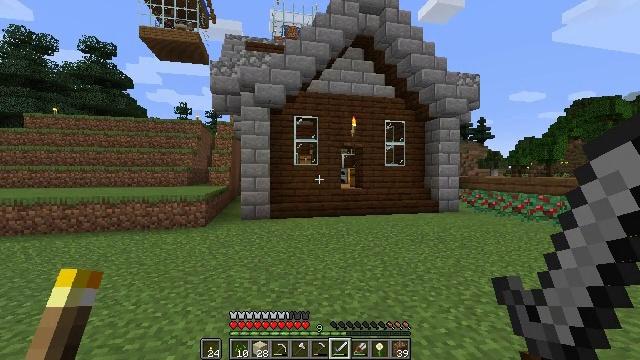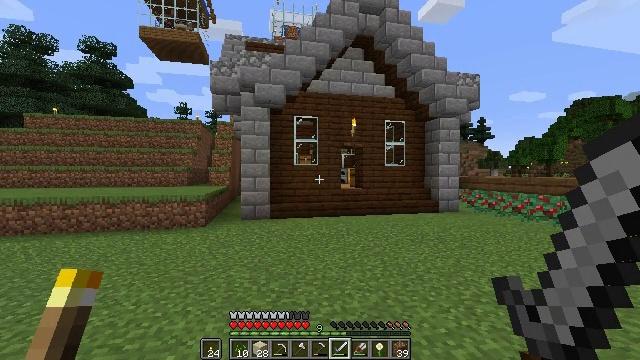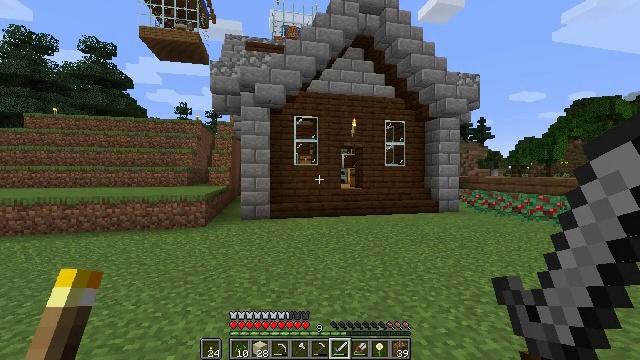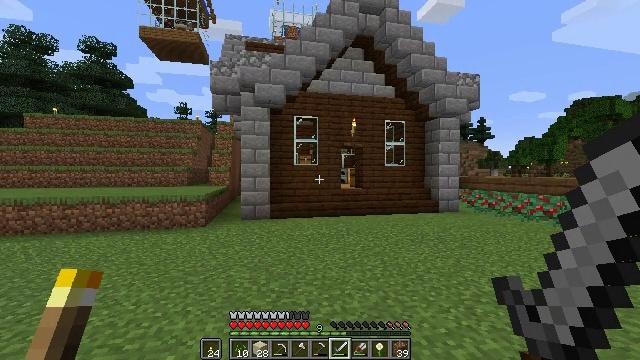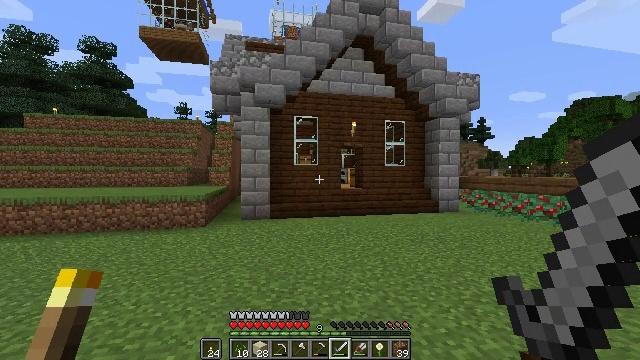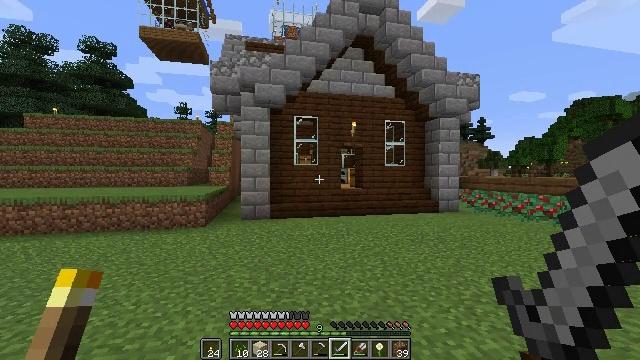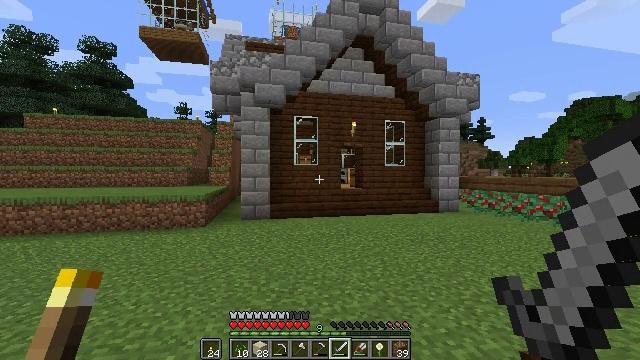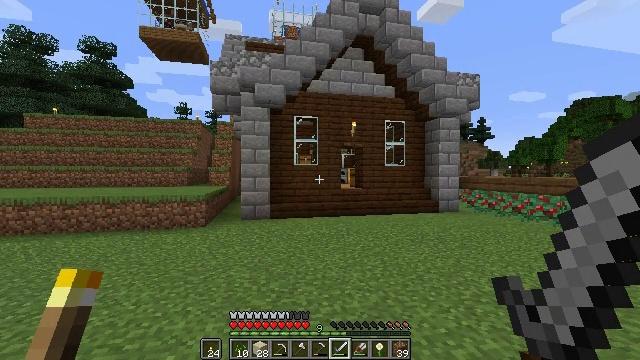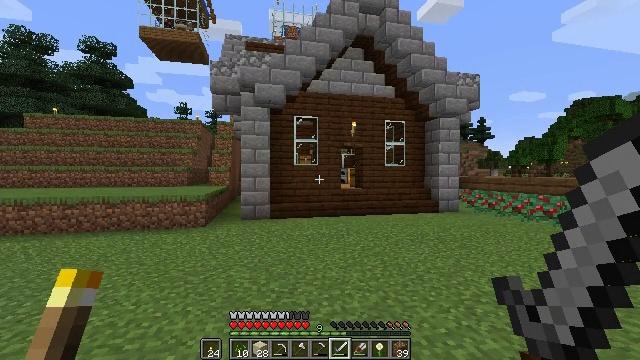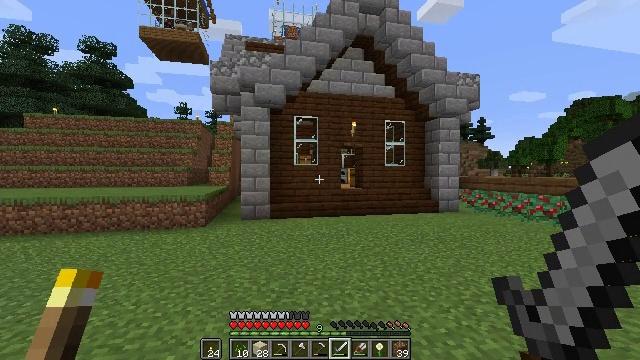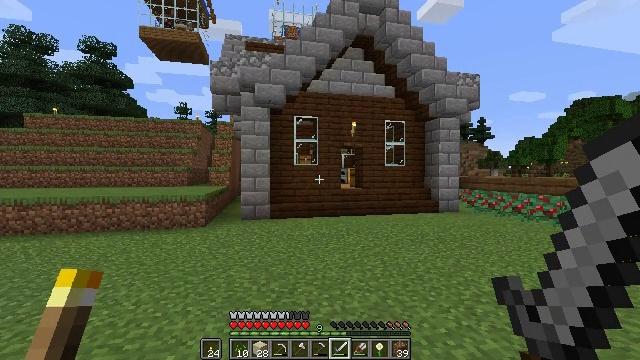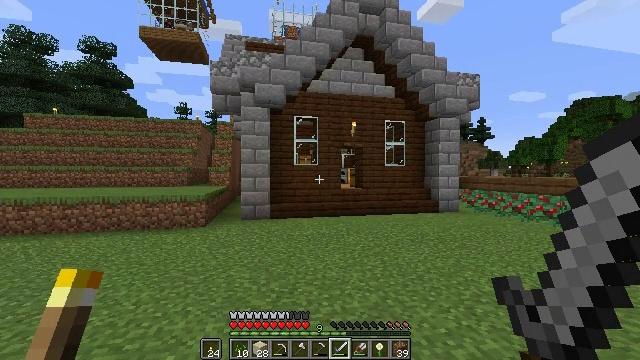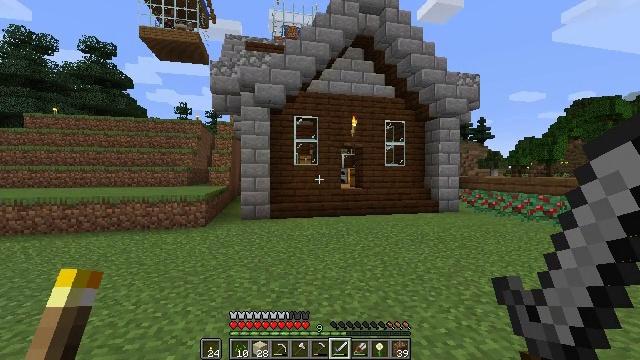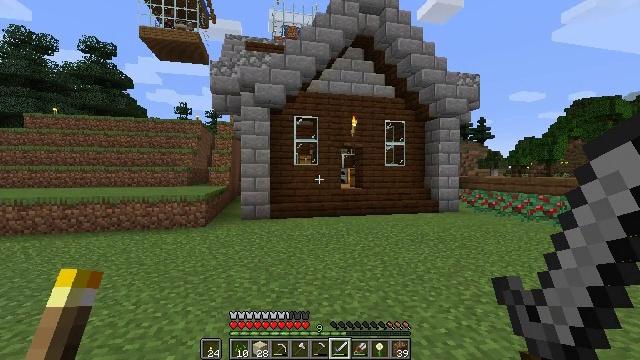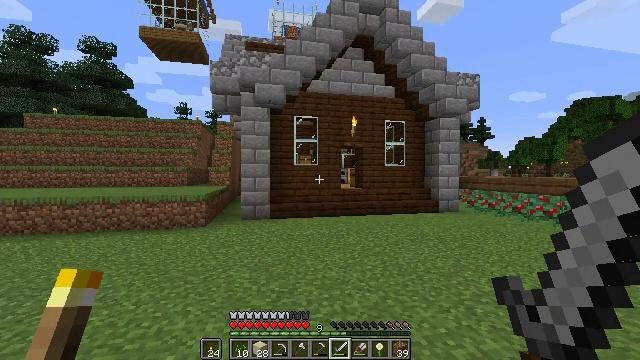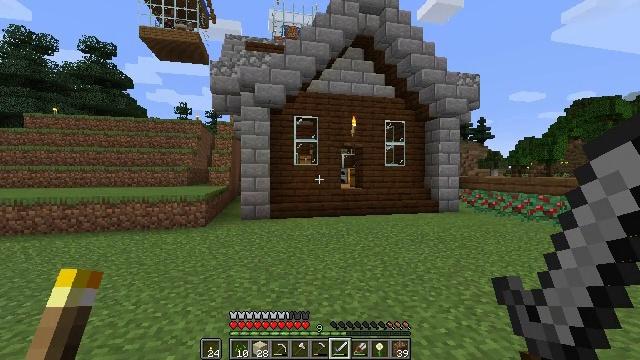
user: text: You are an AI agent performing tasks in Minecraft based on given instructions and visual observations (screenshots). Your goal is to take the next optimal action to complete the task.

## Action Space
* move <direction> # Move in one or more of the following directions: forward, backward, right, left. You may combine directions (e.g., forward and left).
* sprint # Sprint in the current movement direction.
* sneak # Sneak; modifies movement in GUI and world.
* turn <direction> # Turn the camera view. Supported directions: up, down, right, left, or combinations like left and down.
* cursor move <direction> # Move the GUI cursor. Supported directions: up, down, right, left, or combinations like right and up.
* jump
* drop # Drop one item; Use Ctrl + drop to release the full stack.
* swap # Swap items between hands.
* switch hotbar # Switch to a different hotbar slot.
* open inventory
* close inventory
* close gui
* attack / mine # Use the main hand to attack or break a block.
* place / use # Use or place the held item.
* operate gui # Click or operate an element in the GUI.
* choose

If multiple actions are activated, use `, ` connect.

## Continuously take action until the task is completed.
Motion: motion action
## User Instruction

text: Mine sand by the water.
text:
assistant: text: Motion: no_op
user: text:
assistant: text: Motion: no_op
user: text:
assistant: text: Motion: no_op
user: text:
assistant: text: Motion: no_op
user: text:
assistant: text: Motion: no_op
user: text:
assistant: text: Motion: no_op
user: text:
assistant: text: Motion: no_op
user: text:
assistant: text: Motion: no_op
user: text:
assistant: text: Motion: no_op
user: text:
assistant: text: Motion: no_op
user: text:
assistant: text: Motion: no_op
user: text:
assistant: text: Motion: no_op
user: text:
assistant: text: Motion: no_op
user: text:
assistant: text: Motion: no_op
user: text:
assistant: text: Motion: no_op
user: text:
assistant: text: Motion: no_op
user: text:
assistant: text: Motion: no_op
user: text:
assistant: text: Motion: no_op
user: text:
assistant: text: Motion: no_op
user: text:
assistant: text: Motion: no_op
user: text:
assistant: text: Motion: no_op
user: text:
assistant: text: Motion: no_op
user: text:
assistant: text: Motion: no_op
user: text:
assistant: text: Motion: no_op
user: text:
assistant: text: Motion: no_op
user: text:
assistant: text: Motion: no_op
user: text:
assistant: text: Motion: no_op
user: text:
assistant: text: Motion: no_op
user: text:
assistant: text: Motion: no_op
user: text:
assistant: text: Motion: no_op